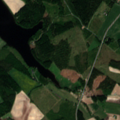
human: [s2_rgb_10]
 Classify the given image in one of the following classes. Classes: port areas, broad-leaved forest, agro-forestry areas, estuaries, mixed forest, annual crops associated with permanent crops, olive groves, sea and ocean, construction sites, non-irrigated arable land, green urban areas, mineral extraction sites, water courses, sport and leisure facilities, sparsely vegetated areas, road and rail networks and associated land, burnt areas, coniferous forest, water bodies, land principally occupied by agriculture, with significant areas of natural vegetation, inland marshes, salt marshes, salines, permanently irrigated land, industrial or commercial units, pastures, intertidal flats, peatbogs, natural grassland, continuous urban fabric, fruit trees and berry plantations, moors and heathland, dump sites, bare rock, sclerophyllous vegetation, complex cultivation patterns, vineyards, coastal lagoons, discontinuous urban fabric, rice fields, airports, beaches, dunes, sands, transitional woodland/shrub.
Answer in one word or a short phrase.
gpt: land principally occupied by agriculture, with significant areas of natural vegetation, mixed forest, water bodies